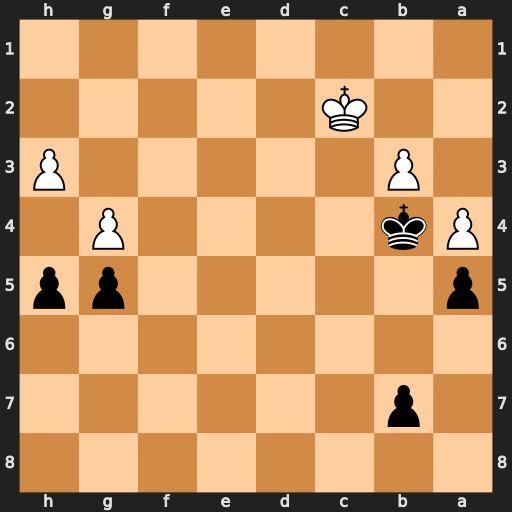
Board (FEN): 8/1p6/8/p5pp/Pk4P1/1P5P/2K5/8
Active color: b
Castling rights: -
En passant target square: -
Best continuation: h4 Kb2 Kc5 Kc3 Kd5 b4 axb4+